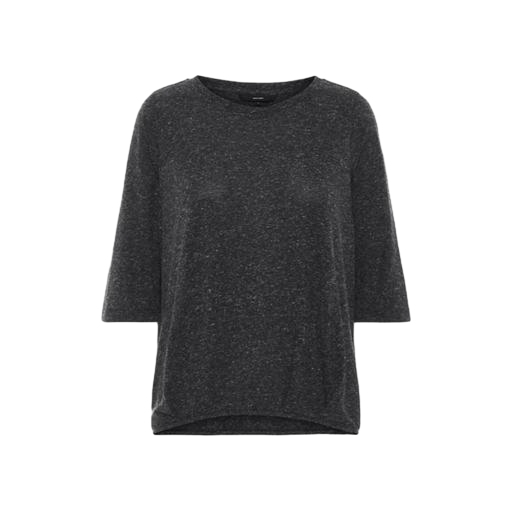
black three-quarter-sleeve top only macy, black three-quarter-sleeve scoop-neck t-shirt only macy, black flecked t-shirt, white background